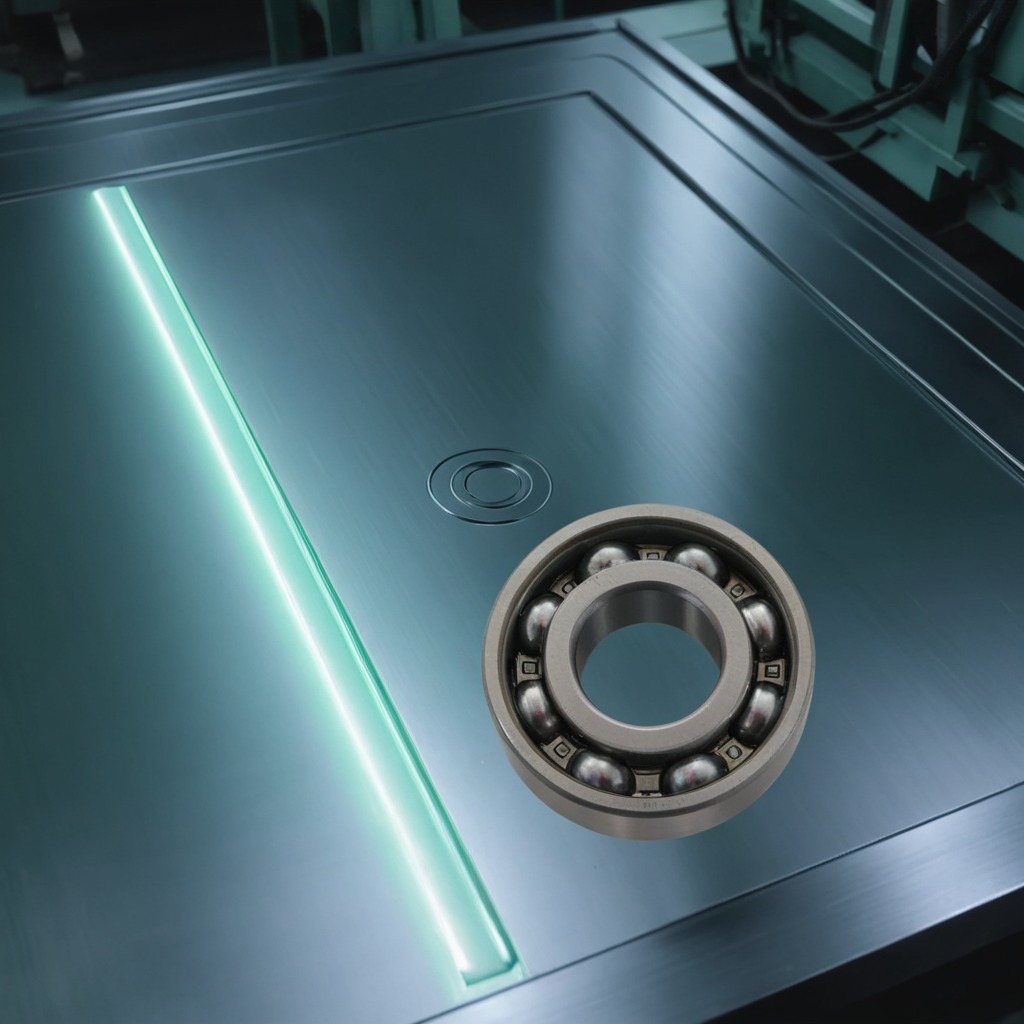
A metal ball bearing is lying on the metal table.